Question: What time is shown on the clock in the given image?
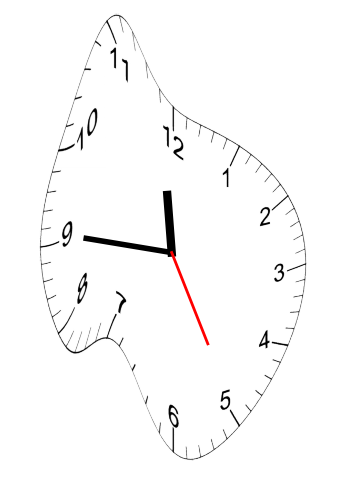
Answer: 11:45:25